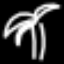
Label: palm tree